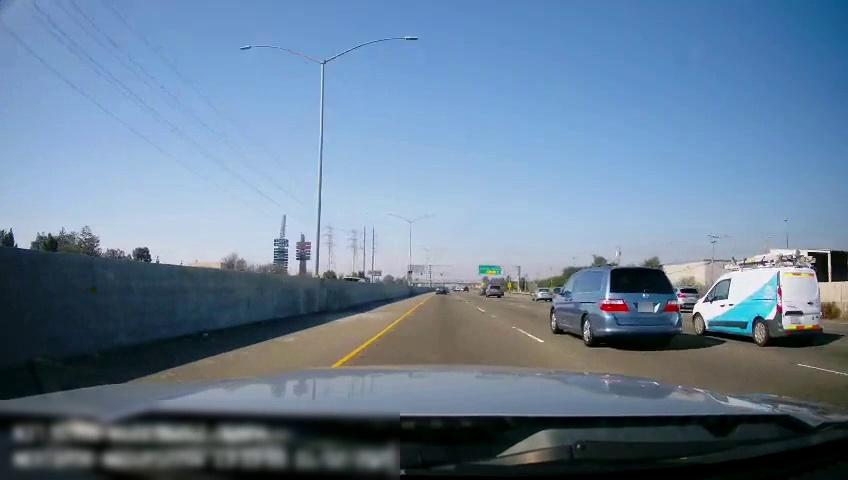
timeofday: Day
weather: Sunny
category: Drivable Space
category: Vehicles | Truck
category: Vehicles | SUV
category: Vehicles | Car
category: Vehicles | SUV
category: Vehicles | Car
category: Vehicles | Car
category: Lanes | Current Lane
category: Lanes | Current Lane
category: Lanes | Alternate Lane
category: Lanes | Alternate Lane
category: Lanes | Alternate Lane
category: Traffic | Signs